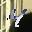
Label: 4